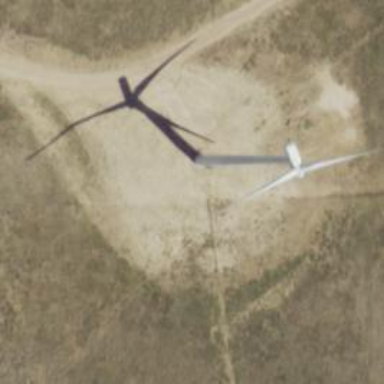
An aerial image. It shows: Wind generator in the form of horizontal axis wind turbine.